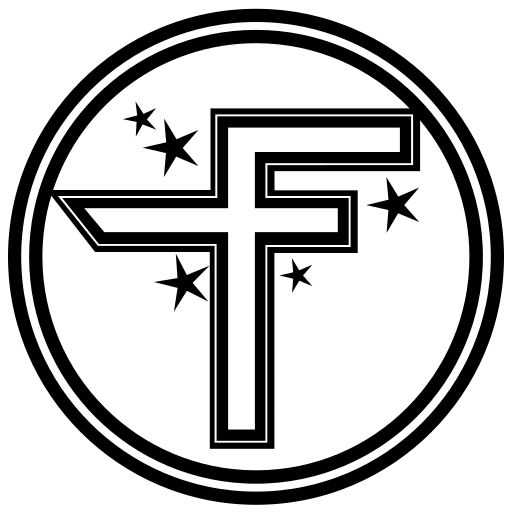
Tags: icon, FontAwesome, fa-icon, brand, trade, federation